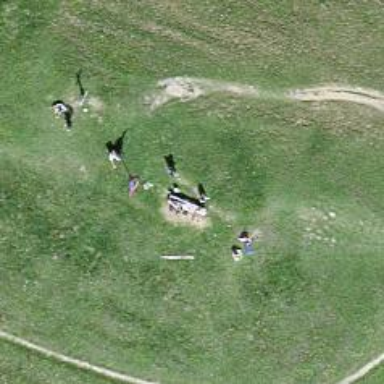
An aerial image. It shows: Wayside cross with historic significance.